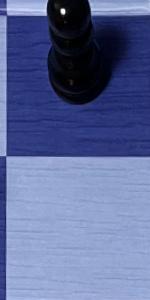
Label: Empty